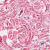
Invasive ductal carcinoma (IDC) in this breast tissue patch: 0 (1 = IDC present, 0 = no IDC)